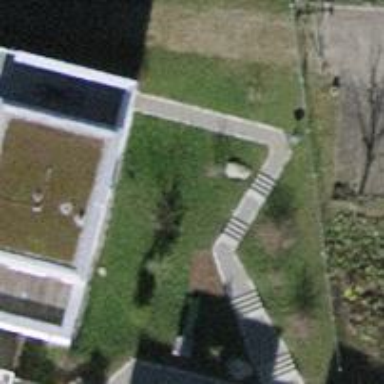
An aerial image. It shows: Set of steps on the road.